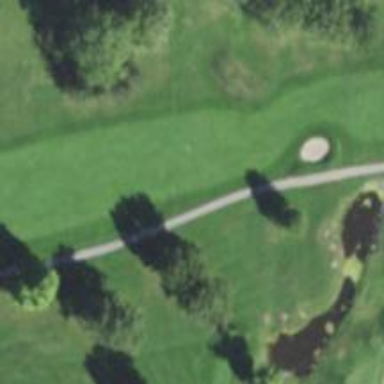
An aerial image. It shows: View of golf hole.